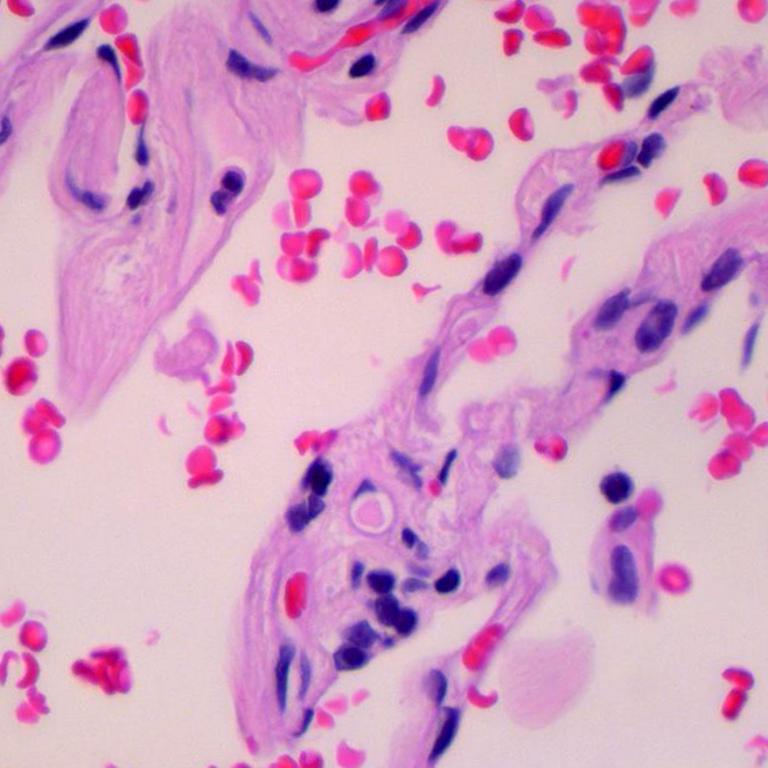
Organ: lung
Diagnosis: benign